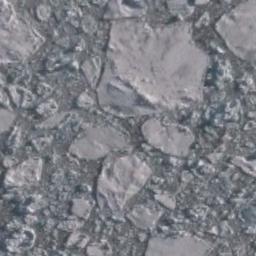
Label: sea_ice